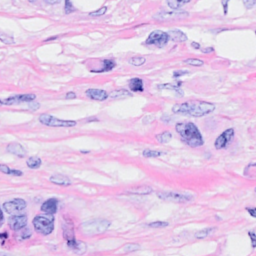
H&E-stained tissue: Breast